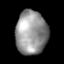
Tissue: lung
Cell type: Others
Senescence score: 0.2295
Nuclear area (px): 1355
Mean DAPI intensity: 149.713